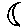
Label: moon